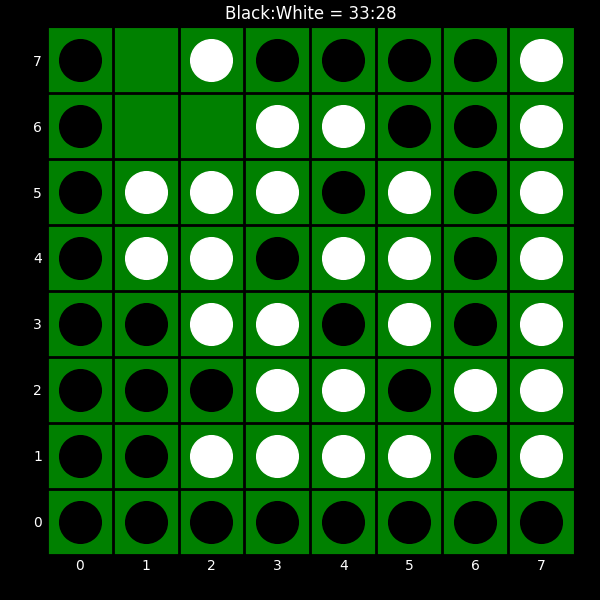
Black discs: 33
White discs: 28